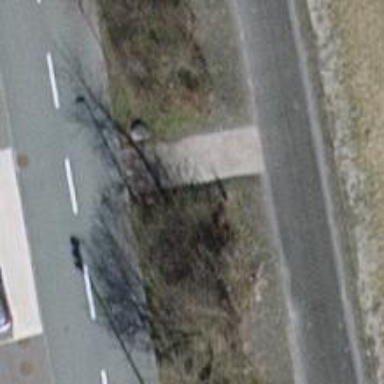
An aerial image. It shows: Path made of paving stones.